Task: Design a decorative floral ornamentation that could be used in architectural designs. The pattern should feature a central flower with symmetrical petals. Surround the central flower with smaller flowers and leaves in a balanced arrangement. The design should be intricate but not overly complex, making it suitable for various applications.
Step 910:
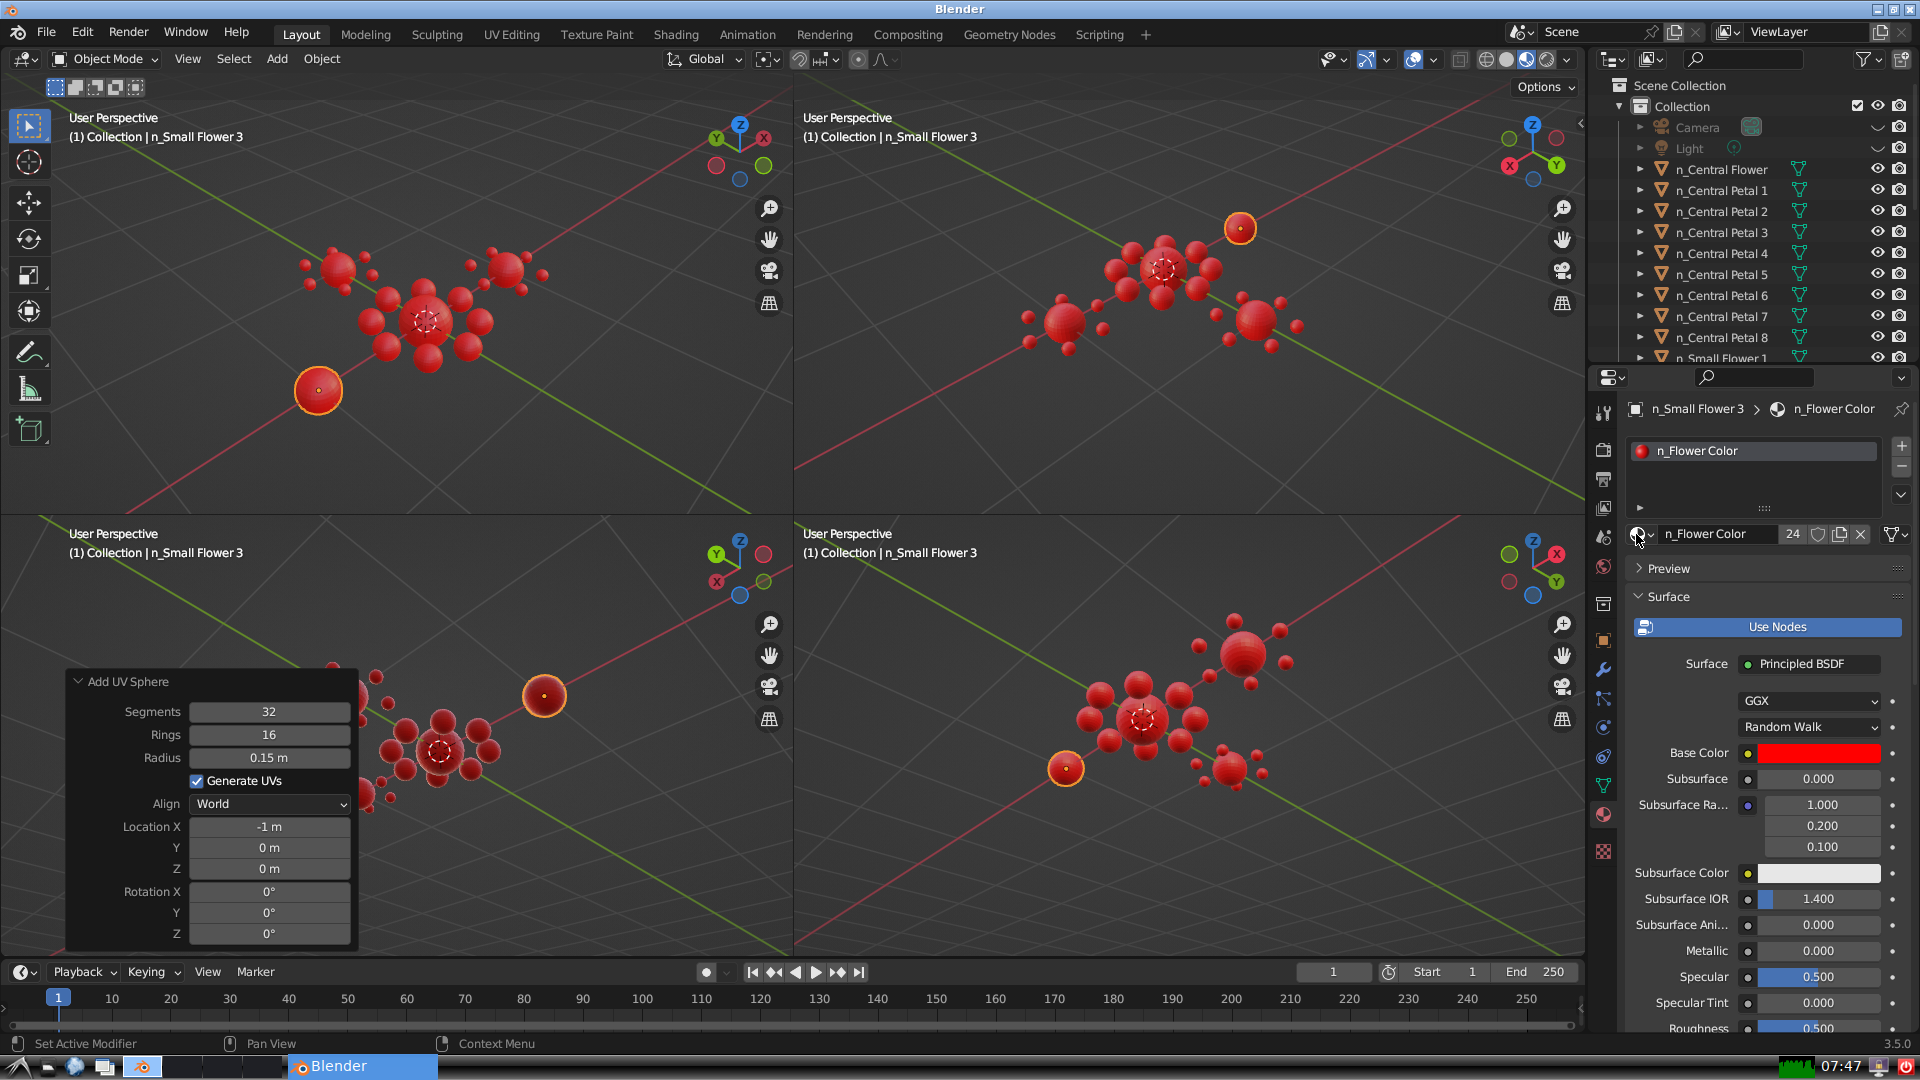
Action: {"mouse_move": [278, 58]}